Current action and preconditions to check: trajectory_clear

Your task: For each precondition in the list above, predict whether it will hold at this action.

Consider the current scene as observed from the mobile robot's camera, and analyze the predicted future states of all dynamic agents (e.g., people, animals, vehicles, or any moving entities) within the NEXT SECOND.

IMPORTANT: Only answer "very likely" if you are absolutely certain—based on strong, clear evidence—that a dynamic agent will violate the precondition in the predicted future state. Do NOT answer "very likely" for unlikely, ambiguous, or low-probability risks.

Ask yourself for each precondition: Is there a high probability, with clear and convincing evidence, that the predicted future states of any dynamic agent will interfere with the predicted future state of the currently executing action within the NEXT SECOND, causing that precondition to fail?

Assess the risk level based on these predictions. Use "likely" or "very likely" if motions create a clear risk of interference.

Use "neutral" or "improbable" if agents are nearby but their predicted paths are clearly diverging or non-conflicting.

Failure Risk Categories: "very improbable", "improbable", "neutral", "likely", "very likely"

Answer Format: Output ONLY the probability_of_failure value from these categories: "very improbable", "improbable", "neutral", "likely", "very likely"

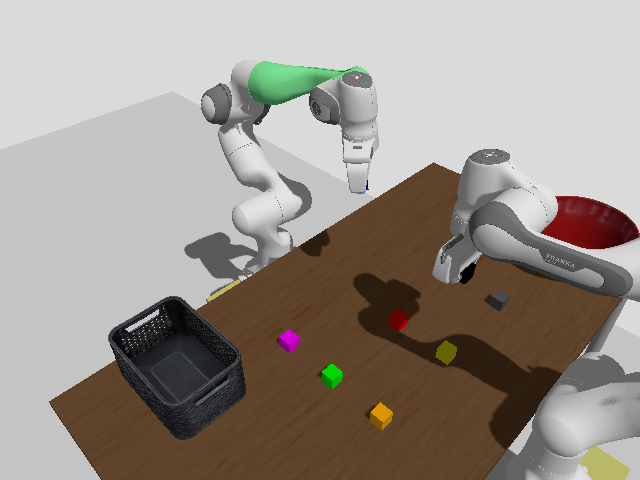

Answer: very improbable